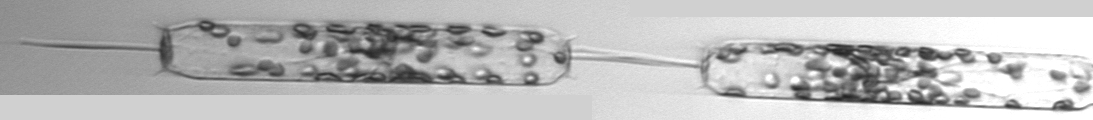
Label: Ditylum_brightwellii